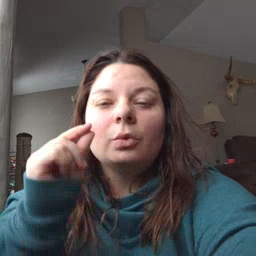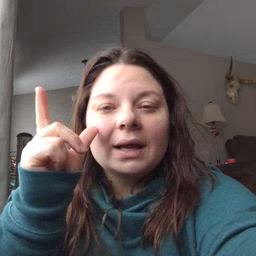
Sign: wake